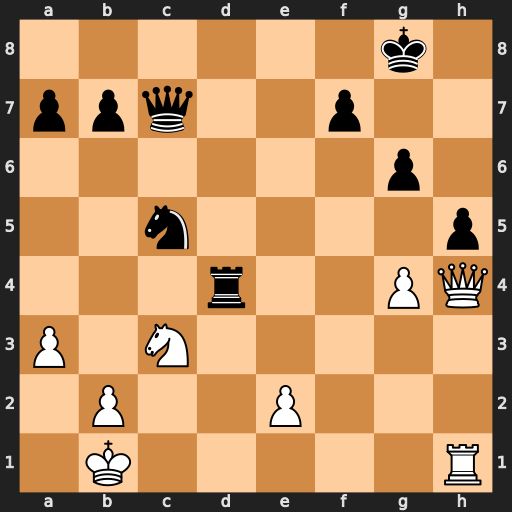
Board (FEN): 6k1/ppq2p2/6p1/2n4p/3r2PQ/P1N5/1P2P3/1K5R
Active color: w
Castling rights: -
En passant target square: -
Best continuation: Nb5 Qb6 Nxd4